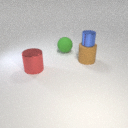
large brown rubber cylinder below small blue metal cylinder